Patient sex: F
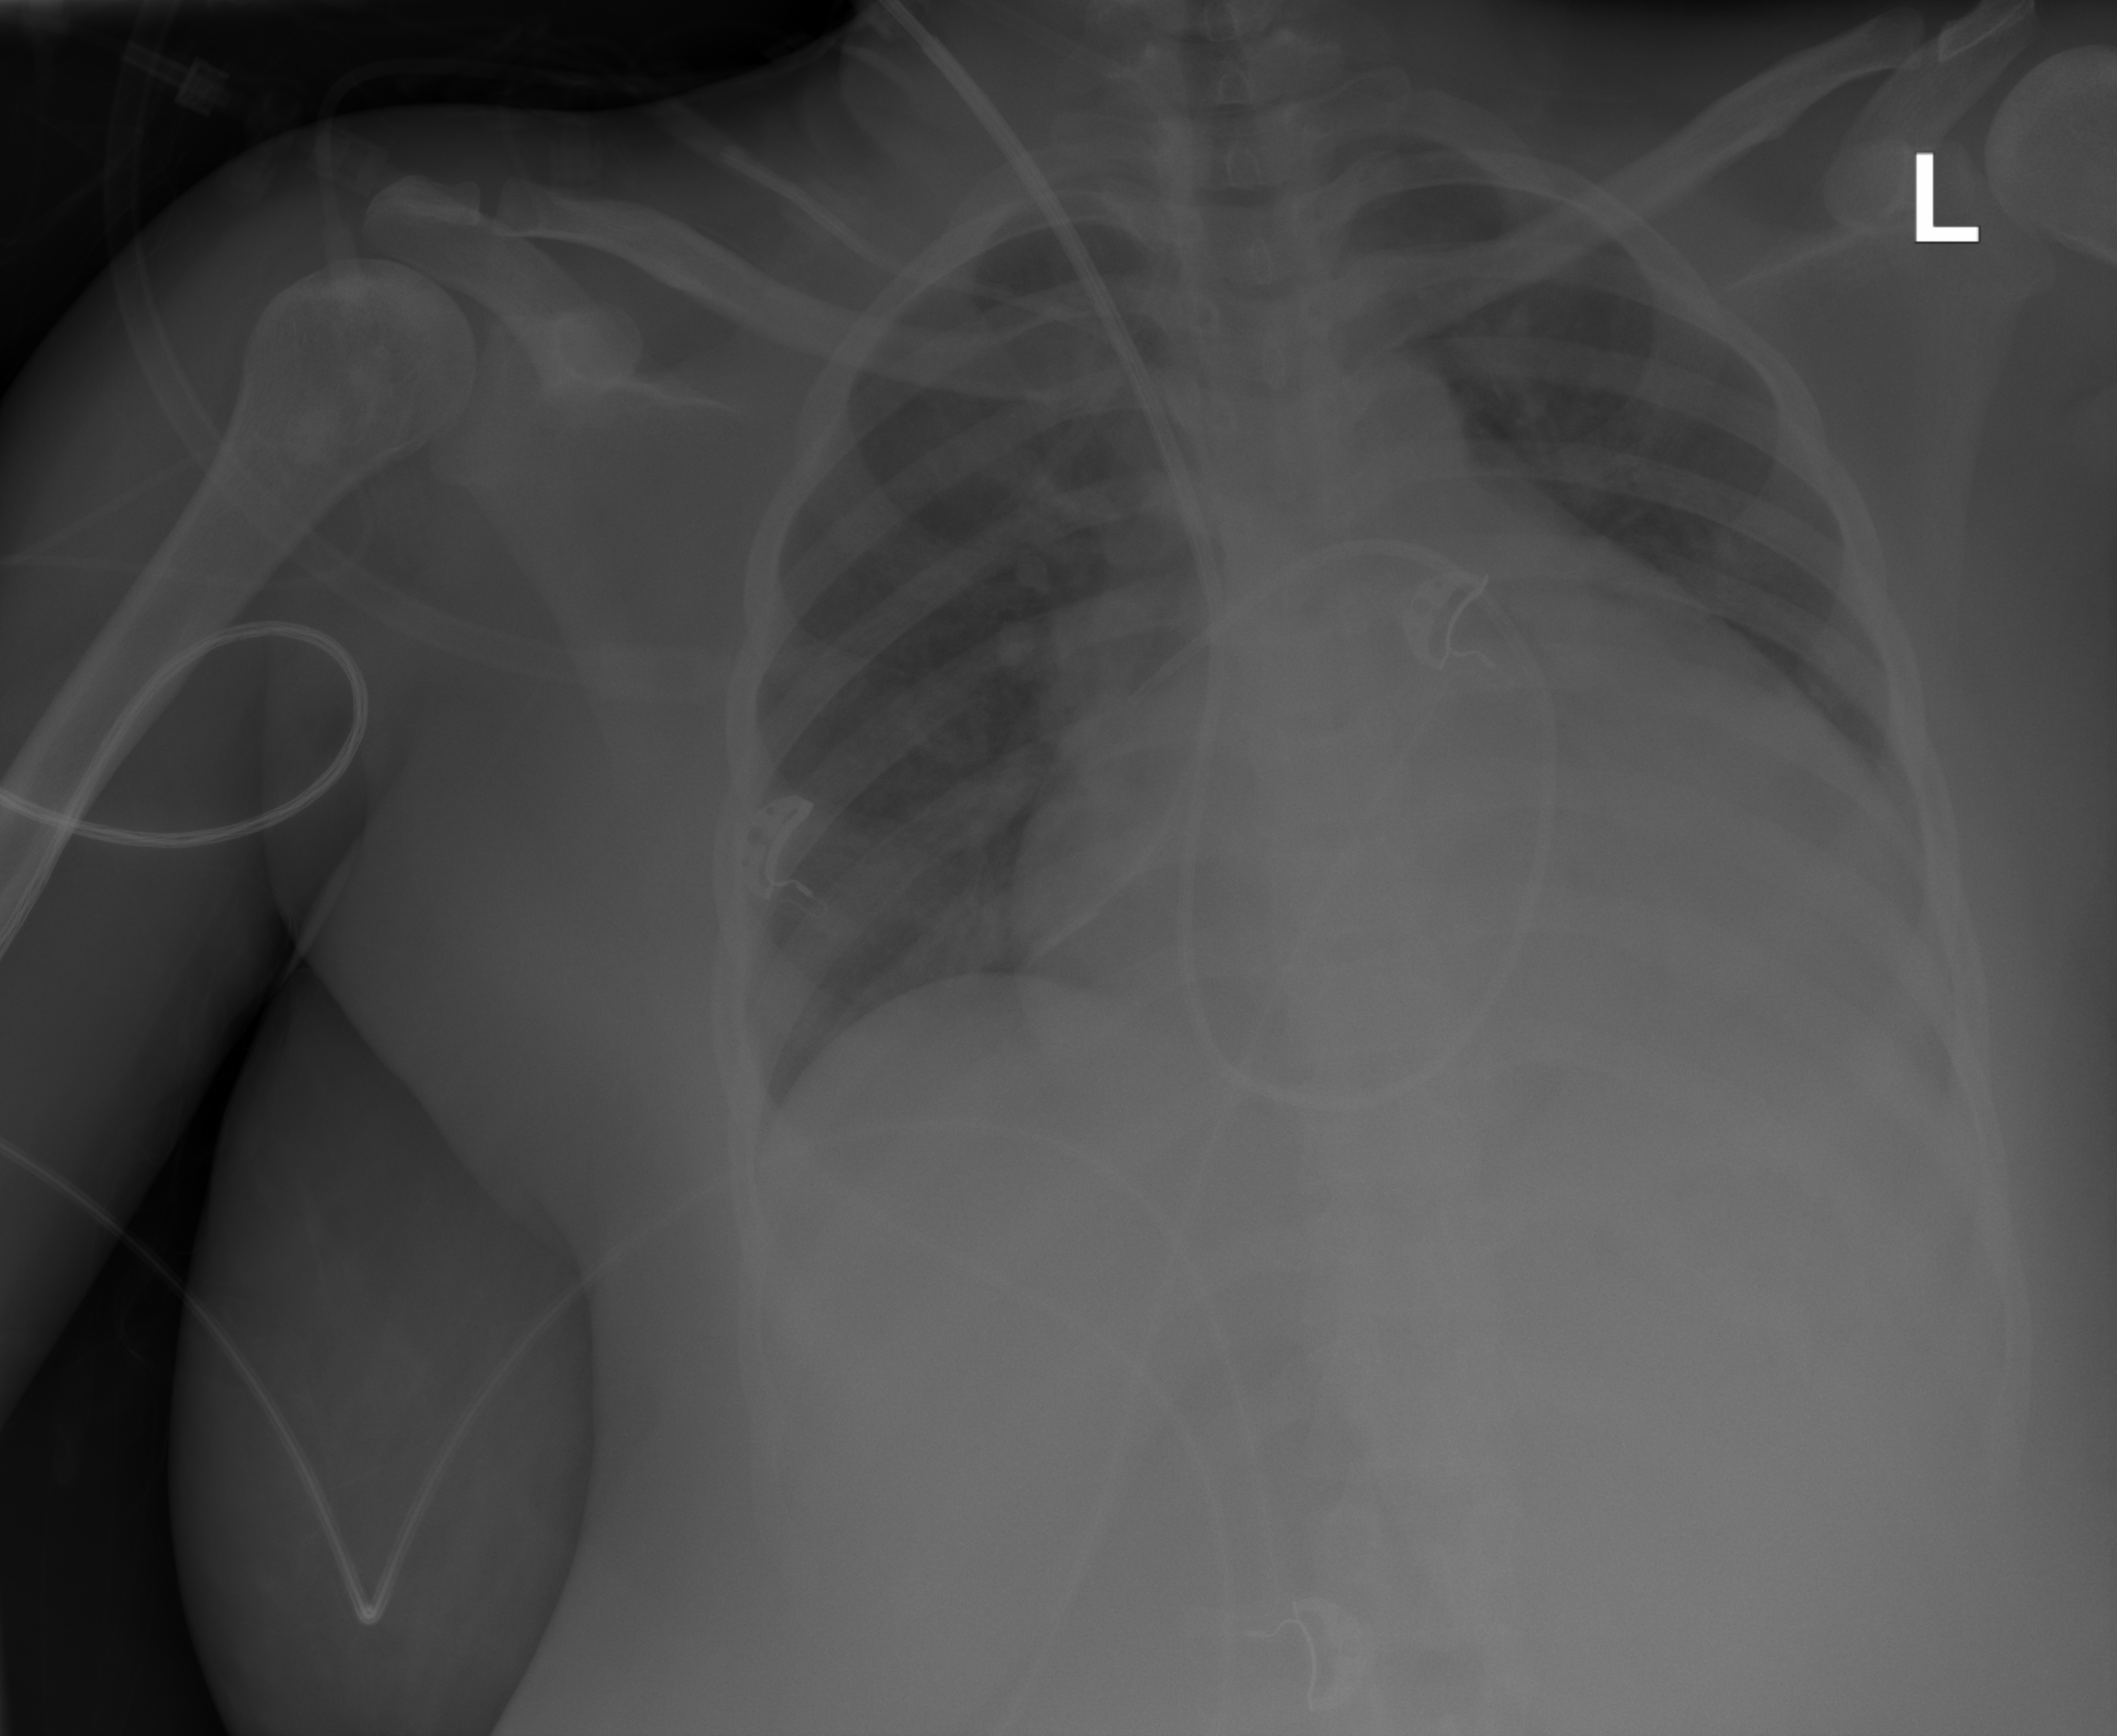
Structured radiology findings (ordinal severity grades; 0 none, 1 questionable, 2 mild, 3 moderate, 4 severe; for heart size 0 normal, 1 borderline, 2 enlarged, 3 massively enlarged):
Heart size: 3
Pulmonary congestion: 2
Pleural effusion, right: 0
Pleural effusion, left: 0
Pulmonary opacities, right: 0
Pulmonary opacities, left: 0
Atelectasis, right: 0
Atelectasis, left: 0